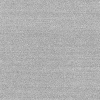
Atmospheric dust classification: dusty